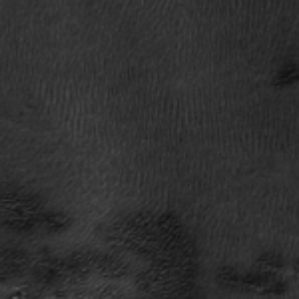
Label: frost